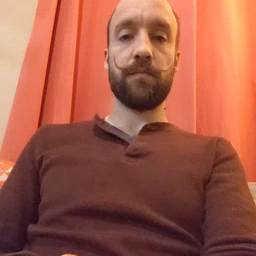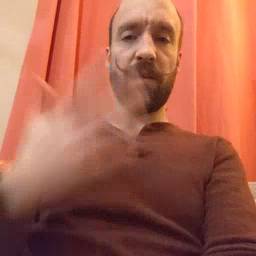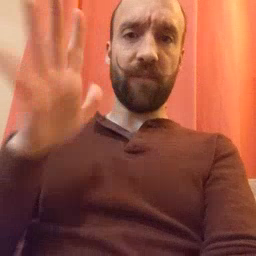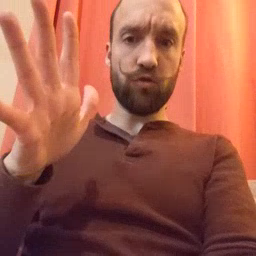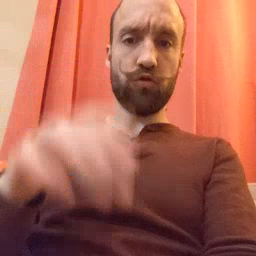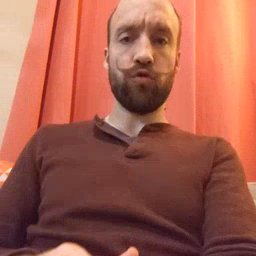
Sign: finish